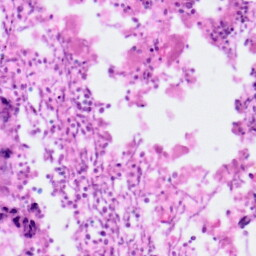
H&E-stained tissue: Pancreatic